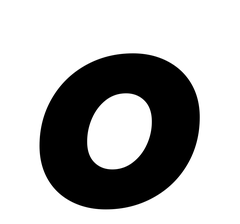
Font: Poppins-BoldItalic